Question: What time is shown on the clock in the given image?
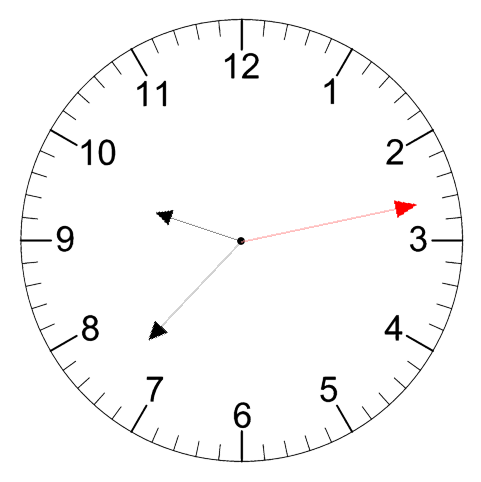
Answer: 09:37:13